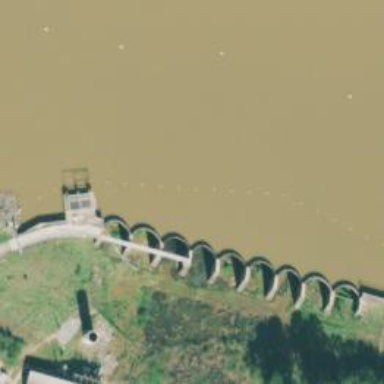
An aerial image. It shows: Dam across waterway.